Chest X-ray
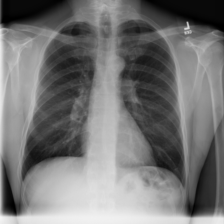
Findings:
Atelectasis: negative
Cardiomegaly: negative
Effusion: negative
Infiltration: negative
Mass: negative
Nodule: negative
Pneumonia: negative
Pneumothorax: negative
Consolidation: negative
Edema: negative
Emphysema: negative
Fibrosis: negative
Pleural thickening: negative
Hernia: negative